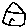
Label: house